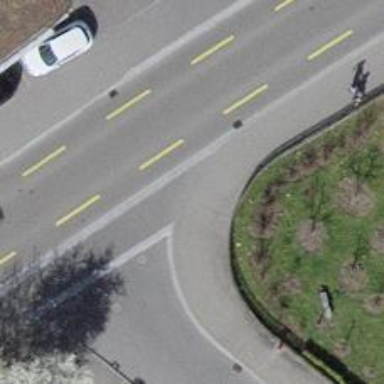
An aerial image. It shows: Asphalt sidewalk.